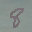
Label: 8